Interaction volume radius: 5 \u00c5
Interaction volume height: 25 \u00c5
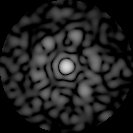
Disorder parameter: 0.7522